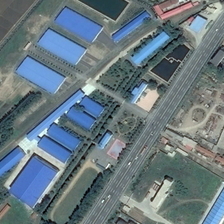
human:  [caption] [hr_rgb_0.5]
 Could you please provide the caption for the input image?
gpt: there are blue roof factory buildings along the road with cars .

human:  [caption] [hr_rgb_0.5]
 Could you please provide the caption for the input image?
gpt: there are blue roof factory buildings along the road with cars .

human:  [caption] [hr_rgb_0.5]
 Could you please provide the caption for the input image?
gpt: several workshops can be seen with blue roofs alongside rows of trees and a straight wide road .

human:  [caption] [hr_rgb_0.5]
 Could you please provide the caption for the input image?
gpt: some blue workshops are next to a road with some trees decorated .

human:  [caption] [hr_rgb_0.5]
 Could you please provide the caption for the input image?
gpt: some blue roof industrial buildings and some green trees are in two sides of a road .